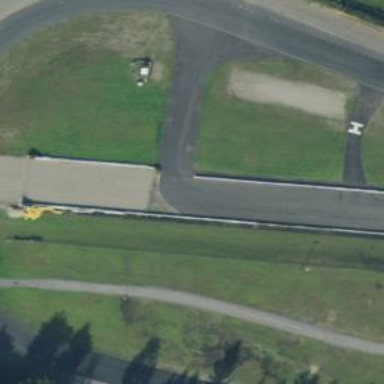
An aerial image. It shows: Raceway for motor sports.